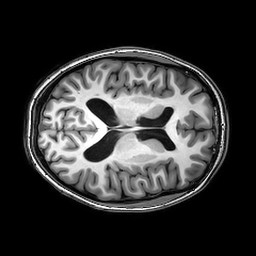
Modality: T1w
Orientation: axial
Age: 23
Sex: female
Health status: healthy
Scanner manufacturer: philips
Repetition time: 0.008174 s
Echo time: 0.00376 s